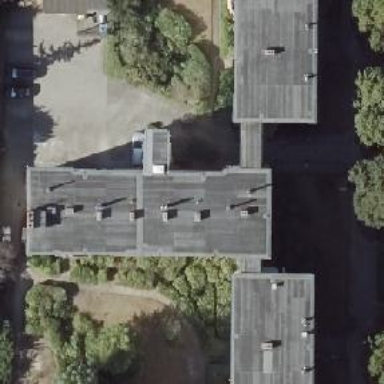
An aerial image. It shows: Image showing building with apartments.